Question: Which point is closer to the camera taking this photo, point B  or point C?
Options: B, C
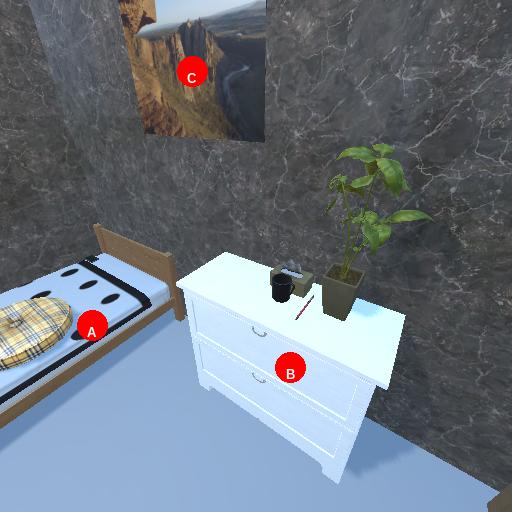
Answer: B